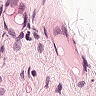
Metastatic tissue present: no